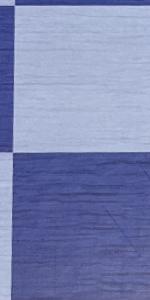
Label: Empty